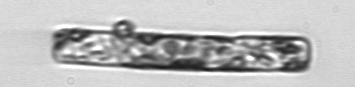
Label: Guinardia_delicatula